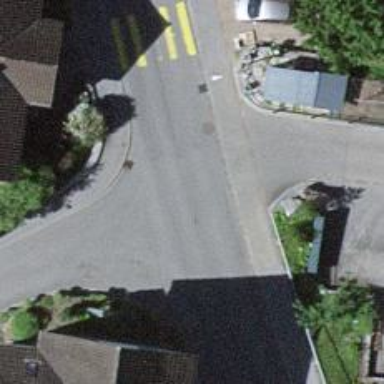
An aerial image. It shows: Bus stop with stop position for public transport.